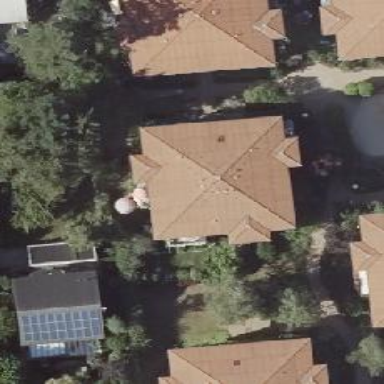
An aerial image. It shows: Pyramidal roof tops building of apartments.